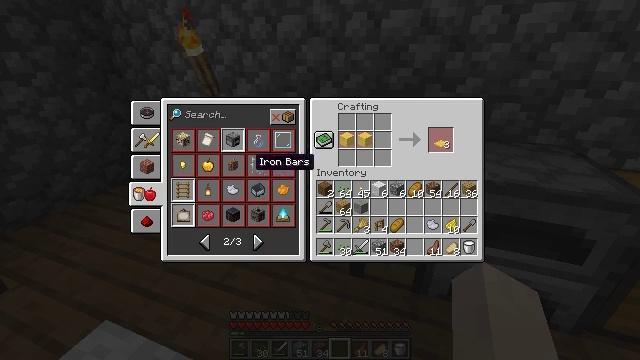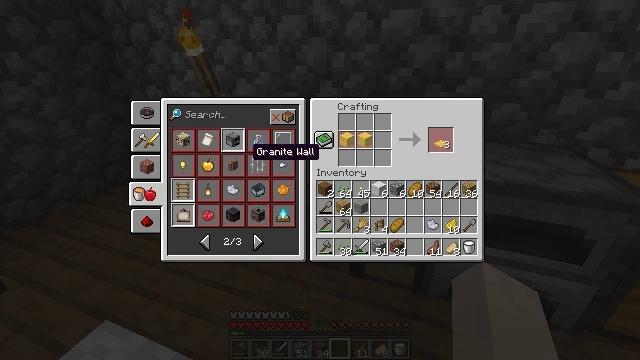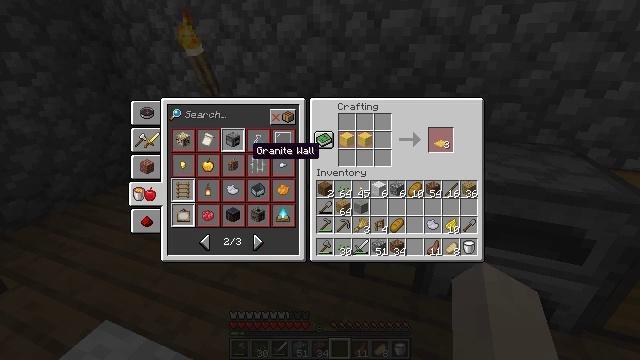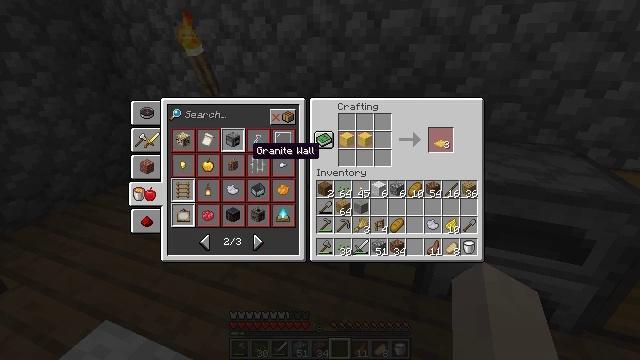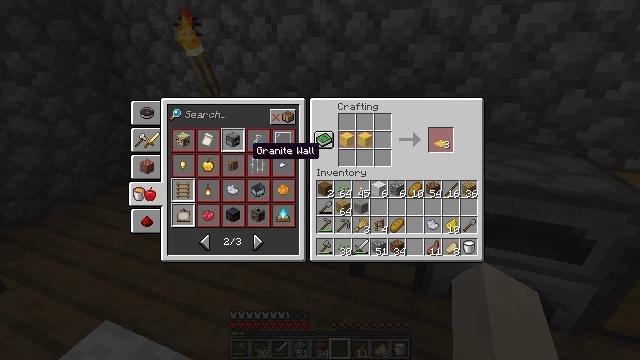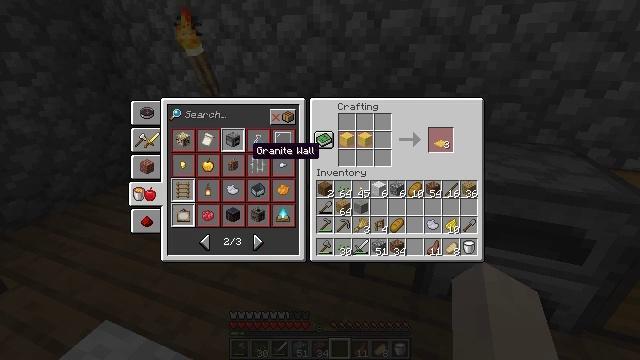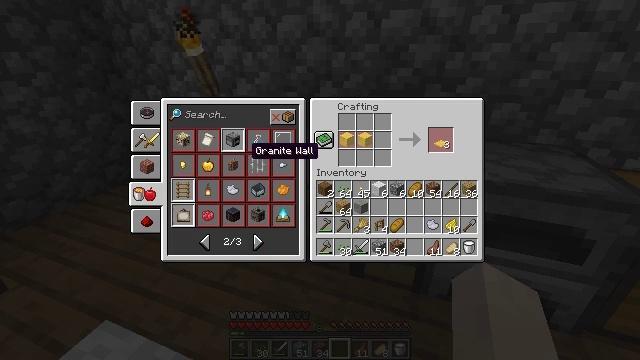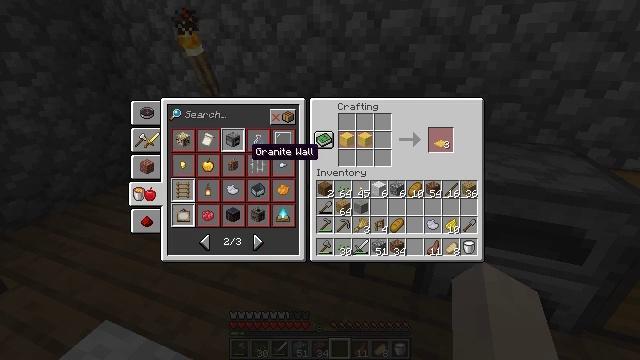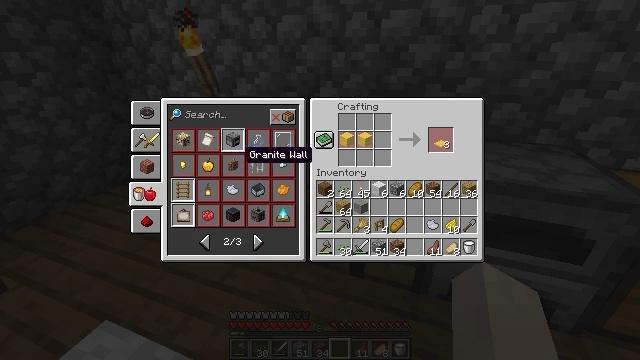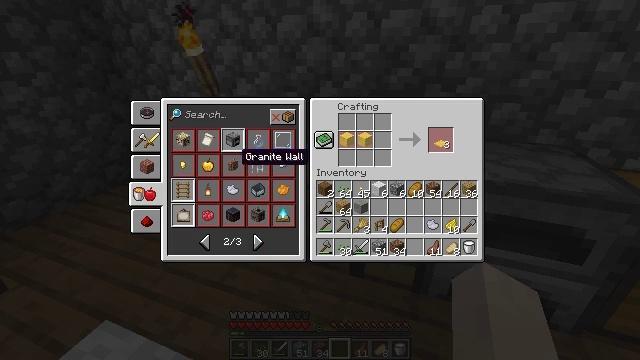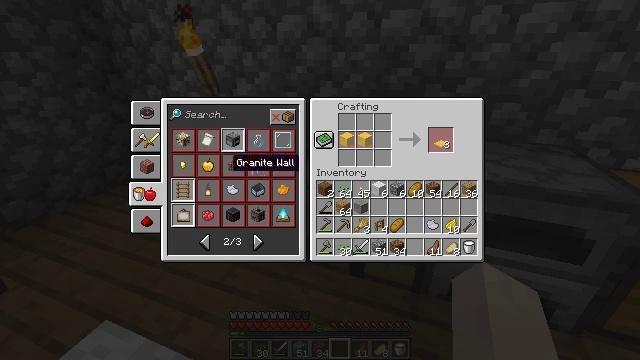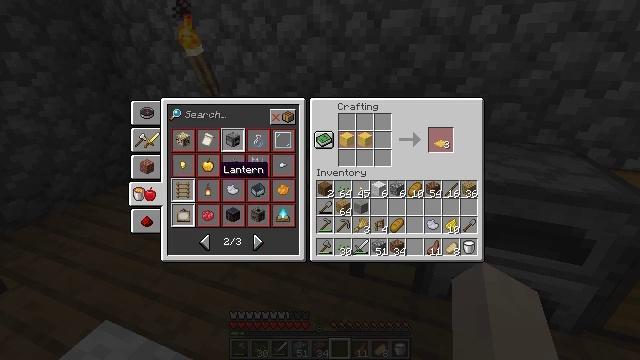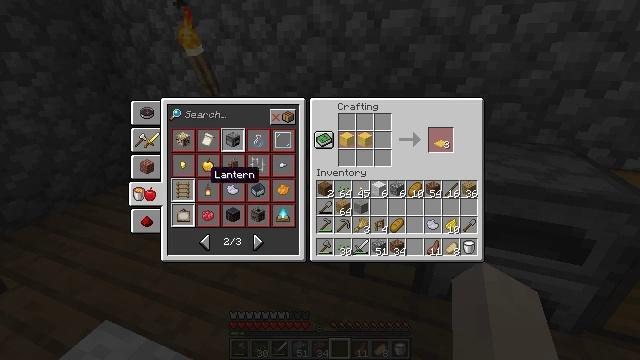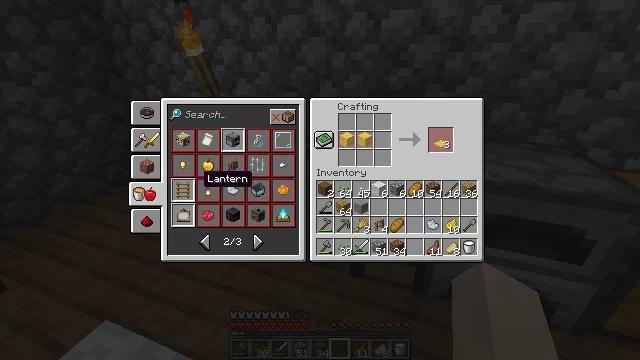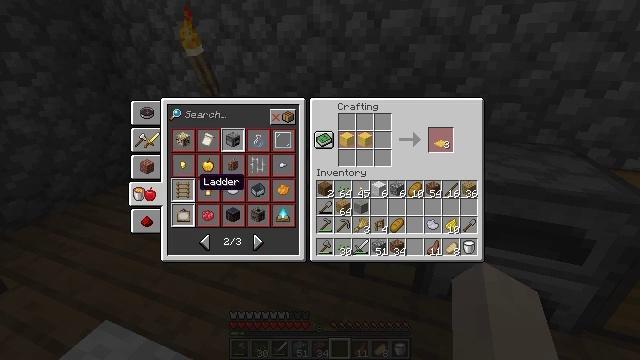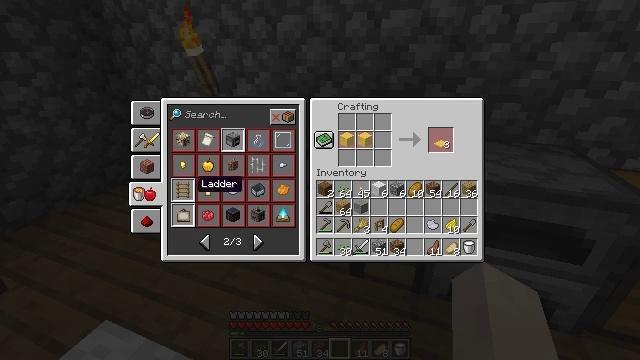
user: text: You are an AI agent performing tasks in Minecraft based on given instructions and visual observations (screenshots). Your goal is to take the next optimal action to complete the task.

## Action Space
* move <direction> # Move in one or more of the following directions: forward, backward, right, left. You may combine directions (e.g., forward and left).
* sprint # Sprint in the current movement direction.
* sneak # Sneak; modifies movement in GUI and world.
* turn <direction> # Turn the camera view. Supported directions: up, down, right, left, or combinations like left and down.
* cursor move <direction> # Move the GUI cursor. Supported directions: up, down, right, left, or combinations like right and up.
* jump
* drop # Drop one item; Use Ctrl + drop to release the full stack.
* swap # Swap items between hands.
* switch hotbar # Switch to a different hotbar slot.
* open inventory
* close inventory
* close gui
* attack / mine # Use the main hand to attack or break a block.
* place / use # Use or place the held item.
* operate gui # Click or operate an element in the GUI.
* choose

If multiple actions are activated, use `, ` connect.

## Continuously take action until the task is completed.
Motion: motion action
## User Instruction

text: Crafting a painting requires placing sticks and wool in the correct positions.
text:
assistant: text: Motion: cursor move up
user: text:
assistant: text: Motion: no_op
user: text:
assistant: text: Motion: no_op
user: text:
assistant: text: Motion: no_op
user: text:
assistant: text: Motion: no_op
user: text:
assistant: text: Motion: no_op
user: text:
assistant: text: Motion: no_op
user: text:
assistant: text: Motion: no_op
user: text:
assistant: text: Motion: no_op
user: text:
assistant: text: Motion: cursor move left
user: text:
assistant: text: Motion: cursor move left and down
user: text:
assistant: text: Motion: cursor move left
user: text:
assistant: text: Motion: cursor move left
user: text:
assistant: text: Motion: no_op
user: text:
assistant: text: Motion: no_op
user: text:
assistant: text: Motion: no_op
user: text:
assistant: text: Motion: no_op
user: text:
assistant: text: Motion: no_op
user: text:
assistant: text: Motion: no_op
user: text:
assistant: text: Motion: no_op
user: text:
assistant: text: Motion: no_op
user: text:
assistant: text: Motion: no_op
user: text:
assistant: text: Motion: no_op
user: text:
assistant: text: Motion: no_op
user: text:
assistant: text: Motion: no_op
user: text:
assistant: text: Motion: no_op
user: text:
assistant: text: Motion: no_op
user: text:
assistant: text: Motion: cursor move right
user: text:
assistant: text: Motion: no_op
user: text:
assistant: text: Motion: no_op